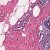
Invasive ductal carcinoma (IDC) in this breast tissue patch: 0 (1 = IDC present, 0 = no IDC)